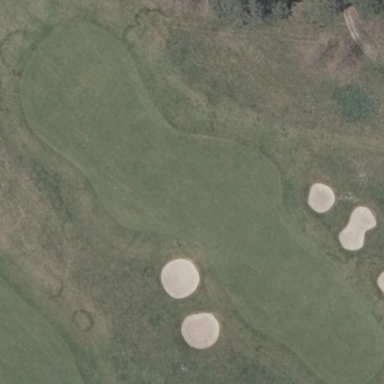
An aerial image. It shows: Grassy fairway on golf course.